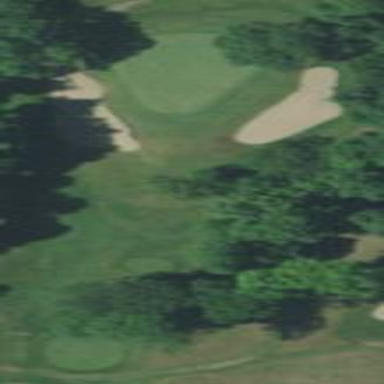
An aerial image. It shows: Area with grass used as rough in golf course.